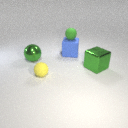
small green rubber sphere above large blue rubber cube